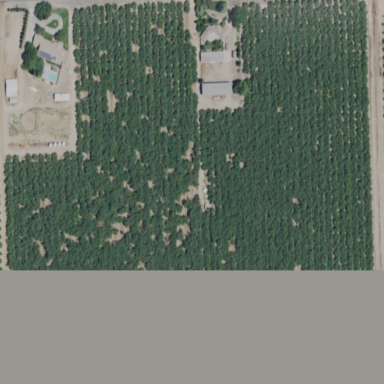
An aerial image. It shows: Almond orchard with rows of almond trees.